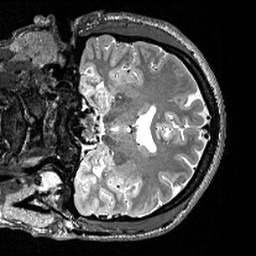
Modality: T2w
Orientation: coronal
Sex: male
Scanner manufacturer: siemens
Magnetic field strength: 3 T
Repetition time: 3 s
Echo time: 0.418 s